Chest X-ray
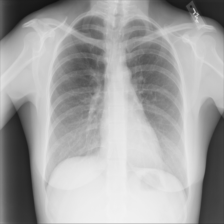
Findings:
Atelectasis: negative
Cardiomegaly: negative
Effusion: negative
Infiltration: negative
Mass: negative
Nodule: negative
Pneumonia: negative
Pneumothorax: negative
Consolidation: negative
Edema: negative
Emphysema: negative
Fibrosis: negative
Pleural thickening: negative
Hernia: negative